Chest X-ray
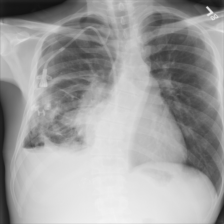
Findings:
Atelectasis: negative
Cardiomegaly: negative
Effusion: positive
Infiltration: negative
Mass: negative
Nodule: positive
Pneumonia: negative
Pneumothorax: positive
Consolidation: negative
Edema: negative
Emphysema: negative
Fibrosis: negative
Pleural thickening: negative
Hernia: negative